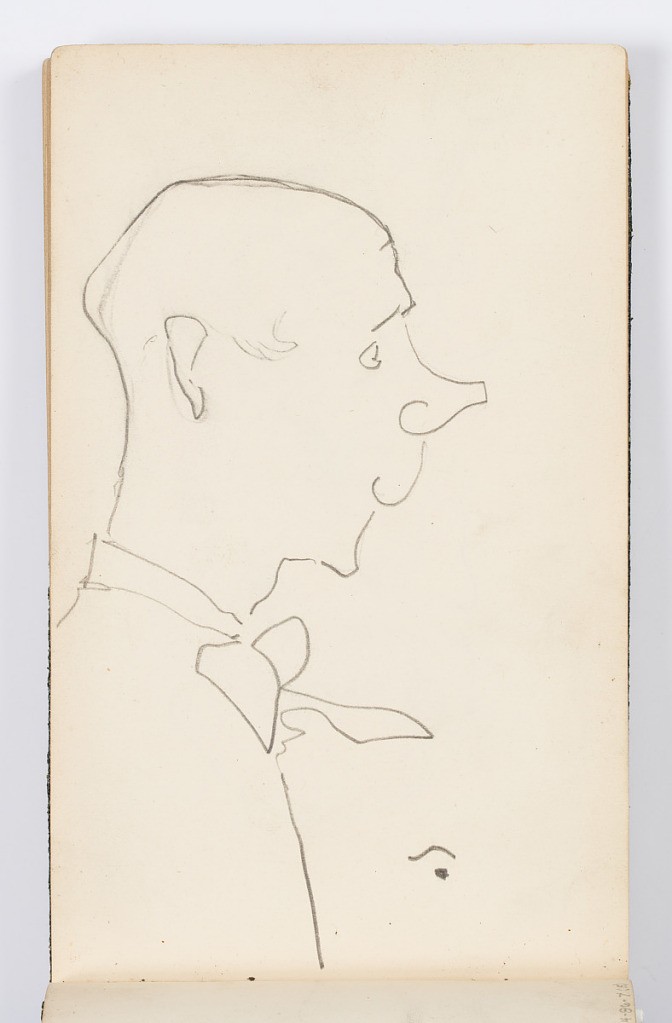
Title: Sketchbook Page: Caricatures
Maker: Kenyon Cox, American, 1856–1919
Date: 1883
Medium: Graphite on paper
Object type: Sketchbook folio
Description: Recto: Caricature of man with long nose and bow tie in profile.
Verso: Caricature of man with mustache, facing frontally.